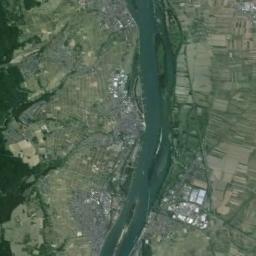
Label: river